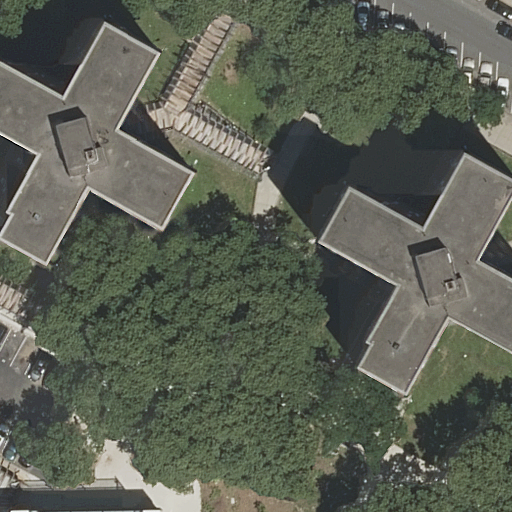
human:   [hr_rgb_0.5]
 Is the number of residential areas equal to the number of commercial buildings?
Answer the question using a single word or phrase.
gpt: no

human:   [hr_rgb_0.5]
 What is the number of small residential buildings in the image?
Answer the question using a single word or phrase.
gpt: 1

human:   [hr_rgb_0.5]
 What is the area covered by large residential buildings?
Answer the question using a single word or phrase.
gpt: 947m2

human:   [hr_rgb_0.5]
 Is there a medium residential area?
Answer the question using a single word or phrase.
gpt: yes

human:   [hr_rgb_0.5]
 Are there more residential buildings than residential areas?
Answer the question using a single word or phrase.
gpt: yes

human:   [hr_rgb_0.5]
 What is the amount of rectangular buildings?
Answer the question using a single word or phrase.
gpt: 0

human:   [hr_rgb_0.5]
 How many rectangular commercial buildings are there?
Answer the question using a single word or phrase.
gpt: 0

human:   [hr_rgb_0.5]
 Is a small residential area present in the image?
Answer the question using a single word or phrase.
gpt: no

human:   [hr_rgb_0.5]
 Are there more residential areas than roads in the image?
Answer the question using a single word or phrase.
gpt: no

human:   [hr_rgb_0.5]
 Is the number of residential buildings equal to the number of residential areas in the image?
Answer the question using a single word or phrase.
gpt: no

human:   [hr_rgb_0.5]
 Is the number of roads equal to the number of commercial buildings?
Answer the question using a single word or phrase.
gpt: no

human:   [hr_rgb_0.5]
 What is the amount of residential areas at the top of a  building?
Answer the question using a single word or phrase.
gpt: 1

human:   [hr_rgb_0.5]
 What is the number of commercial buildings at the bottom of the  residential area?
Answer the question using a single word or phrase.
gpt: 0

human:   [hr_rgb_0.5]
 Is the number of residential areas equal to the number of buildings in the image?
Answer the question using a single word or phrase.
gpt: no

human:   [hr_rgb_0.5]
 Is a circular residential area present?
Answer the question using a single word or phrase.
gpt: no

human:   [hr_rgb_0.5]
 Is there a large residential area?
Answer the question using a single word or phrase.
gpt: no

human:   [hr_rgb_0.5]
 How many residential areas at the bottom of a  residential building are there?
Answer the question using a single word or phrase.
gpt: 1

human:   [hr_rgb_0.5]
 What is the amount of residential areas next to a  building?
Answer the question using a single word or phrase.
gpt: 1

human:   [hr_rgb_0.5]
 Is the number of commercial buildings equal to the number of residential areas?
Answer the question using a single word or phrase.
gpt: no

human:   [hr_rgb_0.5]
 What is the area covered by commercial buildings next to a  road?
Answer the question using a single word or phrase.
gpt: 0m2

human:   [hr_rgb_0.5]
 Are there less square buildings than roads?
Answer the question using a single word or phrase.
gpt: yes

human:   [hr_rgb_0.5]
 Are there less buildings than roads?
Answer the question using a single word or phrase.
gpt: no

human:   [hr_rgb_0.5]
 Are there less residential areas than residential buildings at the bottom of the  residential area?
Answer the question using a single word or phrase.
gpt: no

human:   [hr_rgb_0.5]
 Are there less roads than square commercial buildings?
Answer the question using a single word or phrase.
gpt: no

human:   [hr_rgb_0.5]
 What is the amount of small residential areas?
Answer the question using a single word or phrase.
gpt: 0

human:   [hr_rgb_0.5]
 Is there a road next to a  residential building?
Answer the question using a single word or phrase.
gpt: yes

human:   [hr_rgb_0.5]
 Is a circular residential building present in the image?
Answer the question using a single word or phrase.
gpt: no

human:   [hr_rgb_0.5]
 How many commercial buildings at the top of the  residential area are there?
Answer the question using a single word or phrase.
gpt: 0

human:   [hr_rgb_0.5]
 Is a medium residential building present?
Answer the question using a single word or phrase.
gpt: no

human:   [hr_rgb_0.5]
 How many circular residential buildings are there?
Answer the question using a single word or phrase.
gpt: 0

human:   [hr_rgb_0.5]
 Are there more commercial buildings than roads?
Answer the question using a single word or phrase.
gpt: no

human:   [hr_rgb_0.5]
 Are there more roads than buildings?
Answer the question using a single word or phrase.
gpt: no

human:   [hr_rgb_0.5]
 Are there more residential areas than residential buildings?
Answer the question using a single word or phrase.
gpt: no

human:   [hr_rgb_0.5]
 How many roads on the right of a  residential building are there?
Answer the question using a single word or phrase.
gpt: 1

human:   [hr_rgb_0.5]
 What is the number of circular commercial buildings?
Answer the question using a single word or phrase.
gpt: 0

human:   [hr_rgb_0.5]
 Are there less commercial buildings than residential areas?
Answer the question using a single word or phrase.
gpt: yes